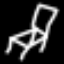
Label: chair